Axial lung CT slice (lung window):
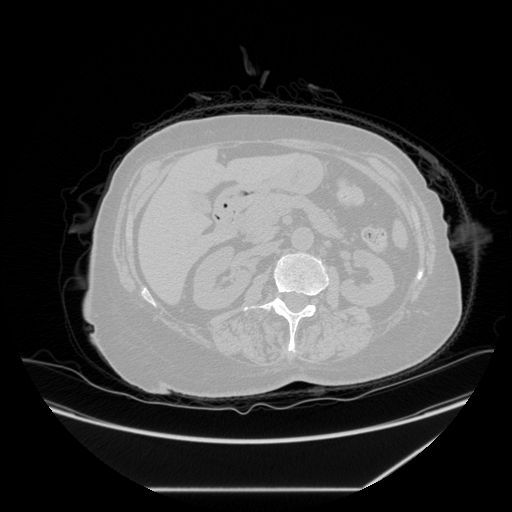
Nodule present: no